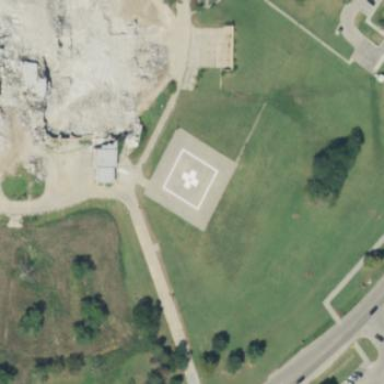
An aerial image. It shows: Image of helipad at airport.